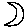
Label: moon